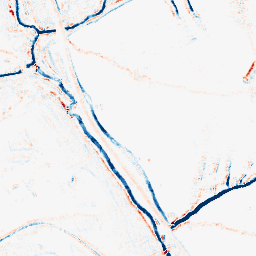
Category: morphological
Decomposition family: morphological_square
Decomposition parameters: operation: average
size: 5
Upsampling method: quartic
Upsampling parameters: scale: 2
Upsampling scale: 2